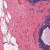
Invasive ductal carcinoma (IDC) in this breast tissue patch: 0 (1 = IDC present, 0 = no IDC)